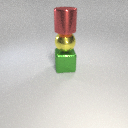
large green metal cube below large yellow metal sphere